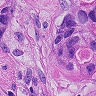
Metastatic tissue present: yes